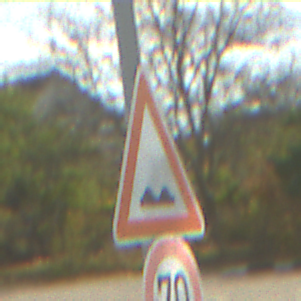
Verkehrszeichen: UnebeneFahrbahn
Zusatzzeichen unten: Geschwindigkeit70
Umgebung: Outdoor, RoadRail
Tageszeit: MorningAfternoon
Wetter: PartlyCloudy
Licht: Natural
Jahreszeit: NotSpecified
Kontrast: HighContrast